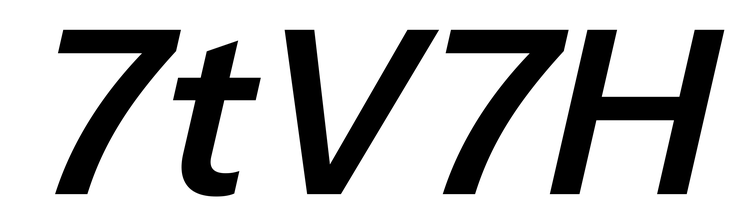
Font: InstrumentSans-Italic_SemiBold_Italic